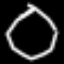
Label: octagon